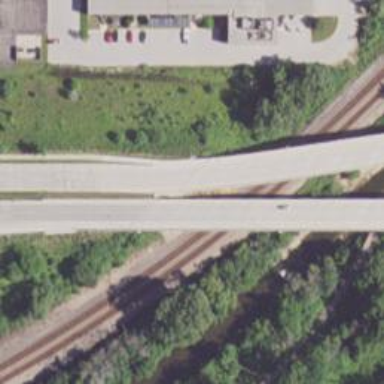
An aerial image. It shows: Tertiary road passing over bridge.